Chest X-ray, AP view. Patient: 30 years old, sex F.
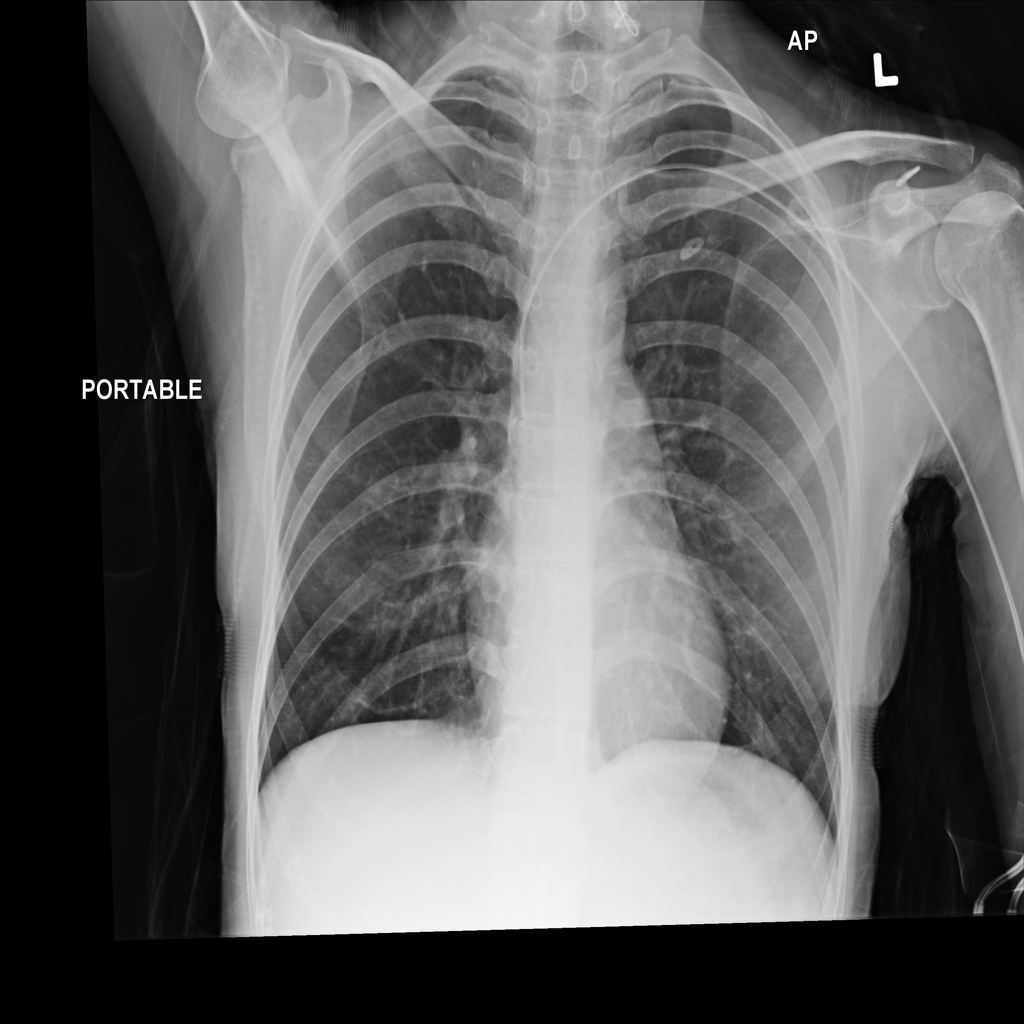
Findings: No Finding